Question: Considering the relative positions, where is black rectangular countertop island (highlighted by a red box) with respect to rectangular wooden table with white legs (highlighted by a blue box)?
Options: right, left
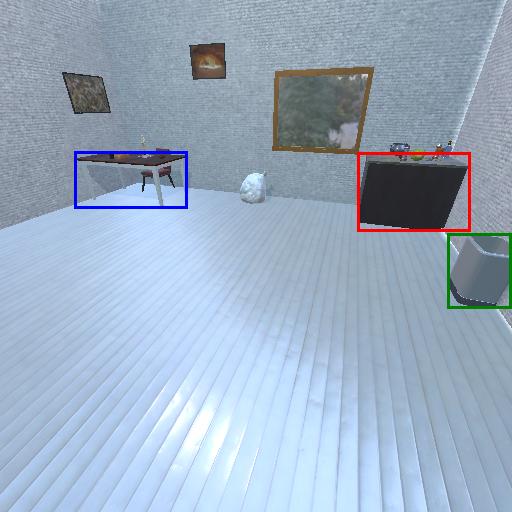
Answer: right